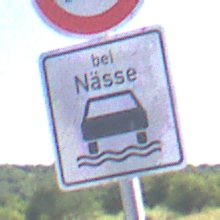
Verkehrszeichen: BeiNaesse
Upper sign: Geschwindigkeit100
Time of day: MorningAfternoon
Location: Outdoor (RoadRail)
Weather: PartlyCloudy
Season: NotSpecified
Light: Natural